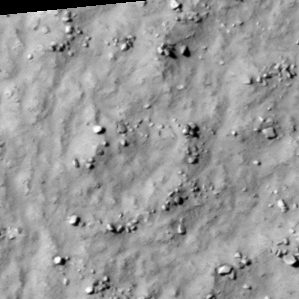
Label: non_frost